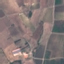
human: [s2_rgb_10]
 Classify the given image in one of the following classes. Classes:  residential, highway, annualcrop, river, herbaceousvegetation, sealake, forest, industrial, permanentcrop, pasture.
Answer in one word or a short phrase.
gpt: PermanentCrop